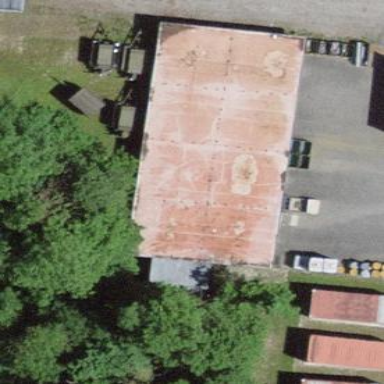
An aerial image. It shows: Military barracks building in military landuse area.